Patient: sex M, age 55
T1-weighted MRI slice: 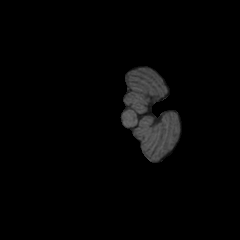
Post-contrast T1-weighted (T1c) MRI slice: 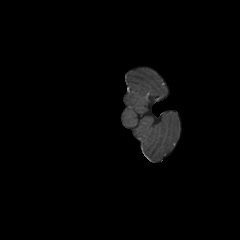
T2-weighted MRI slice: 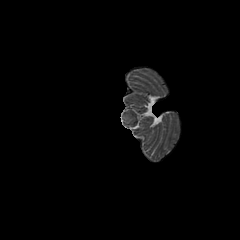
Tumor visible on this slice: no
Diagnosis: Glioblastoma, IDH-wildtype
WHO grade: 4